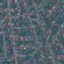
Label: Residential